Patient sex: M
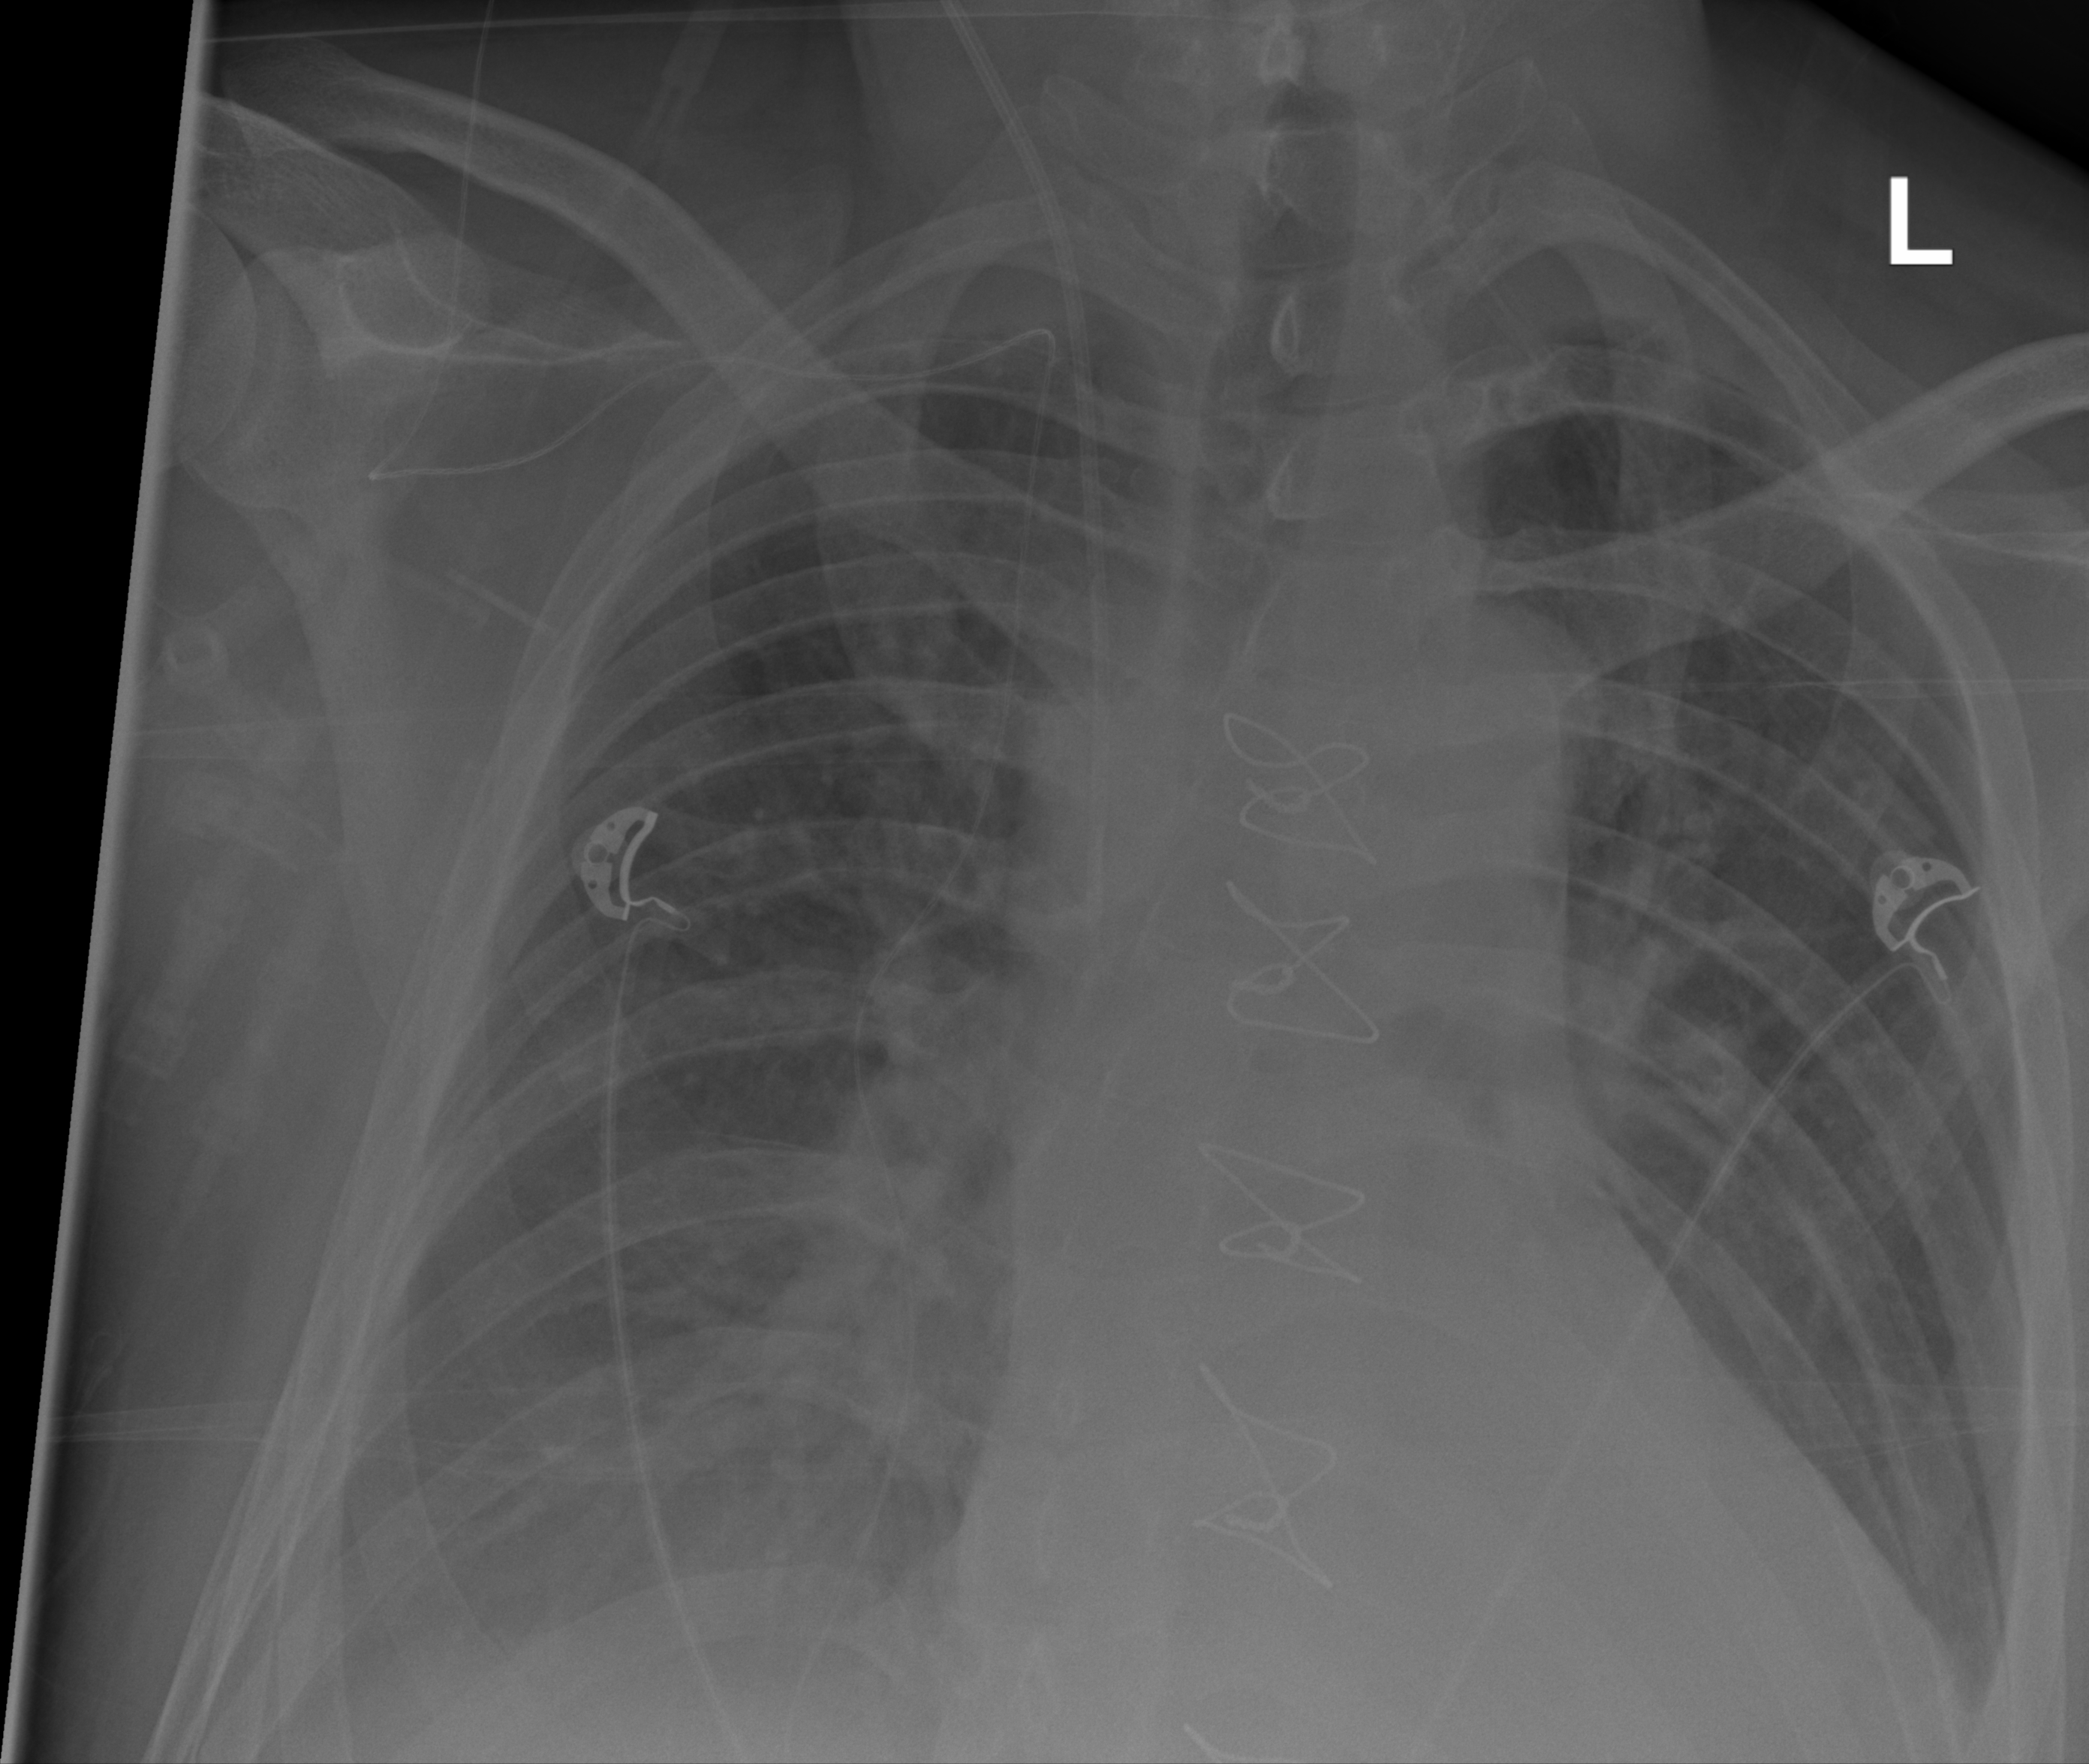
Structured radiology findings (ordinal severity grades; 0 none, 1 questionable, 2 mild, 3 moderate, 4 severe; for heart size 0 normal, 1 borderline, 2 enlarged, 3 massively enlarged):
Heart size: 2
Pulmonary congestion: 2
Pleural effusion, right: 2
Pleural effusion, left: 2
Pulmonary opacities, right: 0
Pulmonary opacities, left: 0
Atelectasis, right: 2
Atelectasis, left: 2